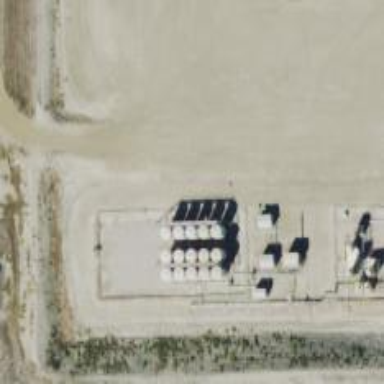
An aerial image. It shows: Storage tank that is man-made.